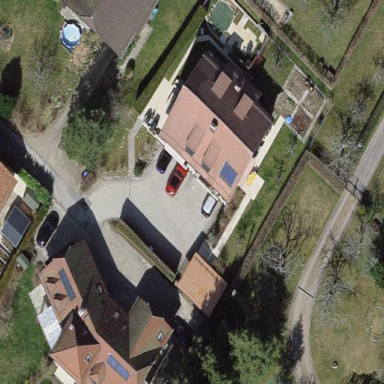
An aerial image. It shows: Simple and straightforward house.